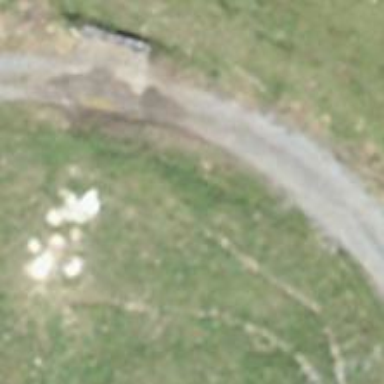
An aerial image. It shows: Track road with grade 1 pebblestone surface.